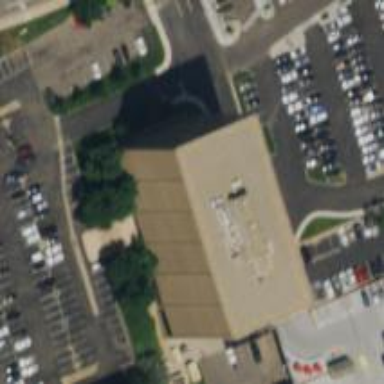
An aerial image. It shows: Office building.